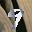
Label: 9